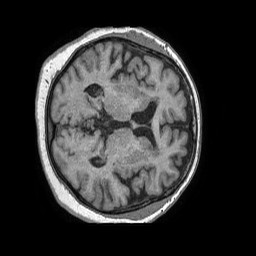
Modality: T1w
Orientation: axial
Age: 72
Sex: female
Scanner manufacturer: philips
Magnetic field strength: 1.5 T
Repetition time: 0.007761 s
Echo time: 0.003614 s